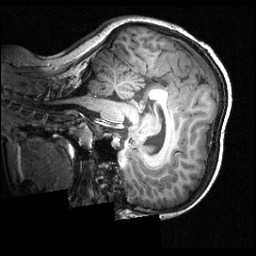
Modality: T1w
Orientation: sagittal
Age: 12
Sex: female
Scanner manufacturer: siemens
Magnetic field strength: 3.951 T
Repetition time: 1.5 s
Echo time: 0.00335 s